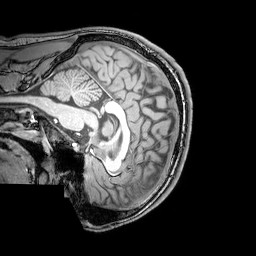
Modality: T1w
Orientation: sagittal
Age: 23
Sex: male
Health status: healthy
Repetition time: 0.081 s
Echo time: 0.037 s